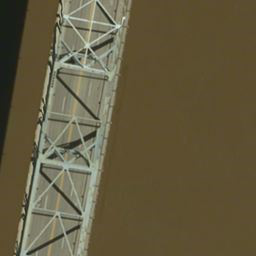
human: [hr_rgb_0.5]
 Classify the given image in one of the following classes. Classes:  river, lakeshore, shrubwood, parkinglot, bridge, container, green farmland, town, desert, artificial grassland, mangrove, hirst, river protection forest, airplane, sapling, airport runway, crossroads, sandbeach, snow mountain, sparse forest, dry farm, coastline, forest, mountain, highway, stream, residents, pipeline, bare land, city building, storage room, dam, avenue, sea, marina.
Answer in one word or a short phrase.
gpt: bridge